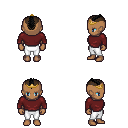
a pixel art fantasy rpg character, female body template, human, dark skin, maroon long-sleeve shirt, white pants, black short mohawk hairstyle, gold tiara, four views (front, back, left, right), 2x2 character sprite sheet, small pixel art, hard edges, no anti-aliasing